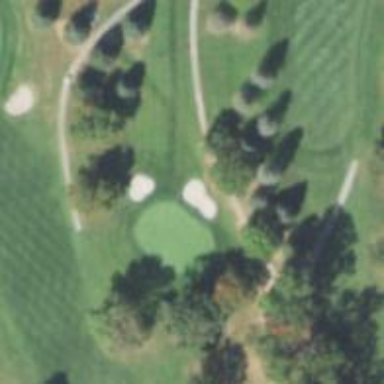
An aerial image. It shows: Path for both road and golf.